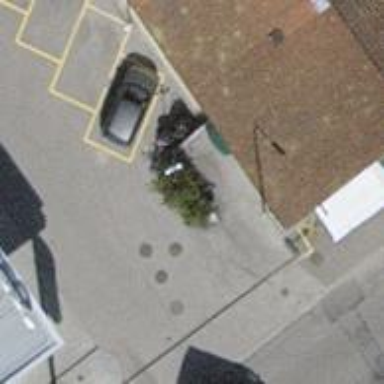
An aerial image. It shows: Bicycle repair station is available.